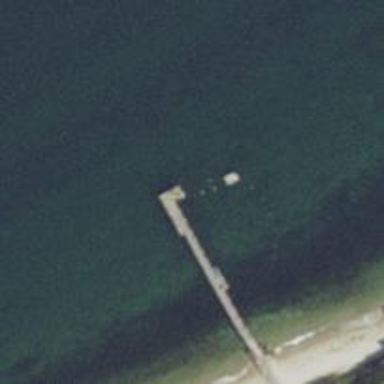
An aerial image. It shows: Pier that is in ruins.